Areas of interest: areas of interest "Business office"
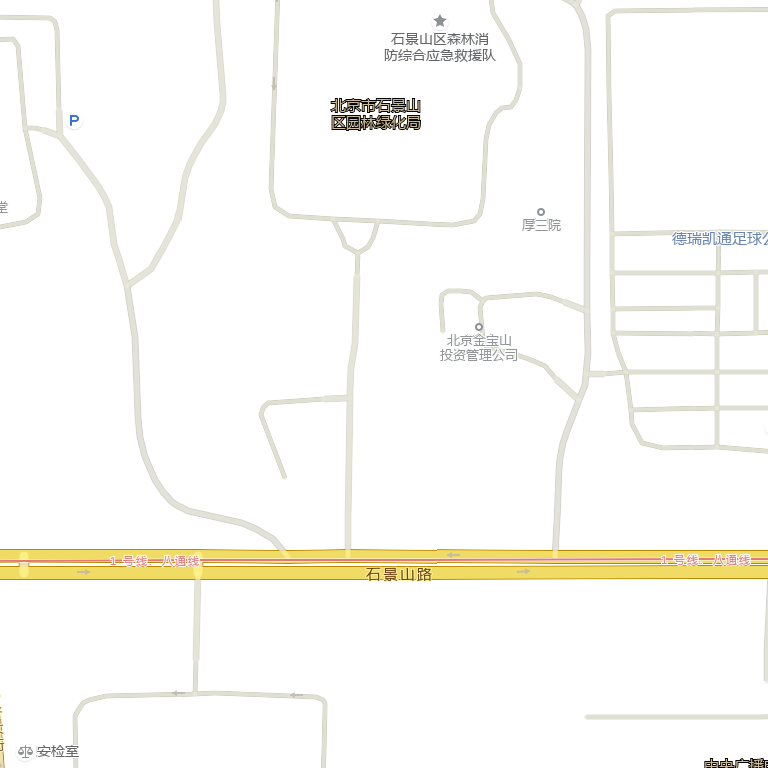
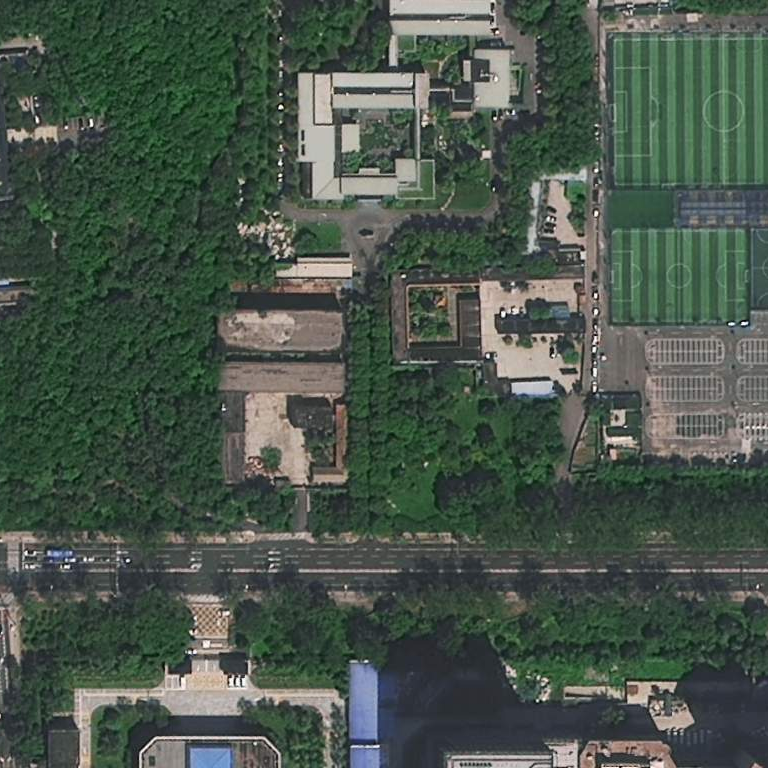